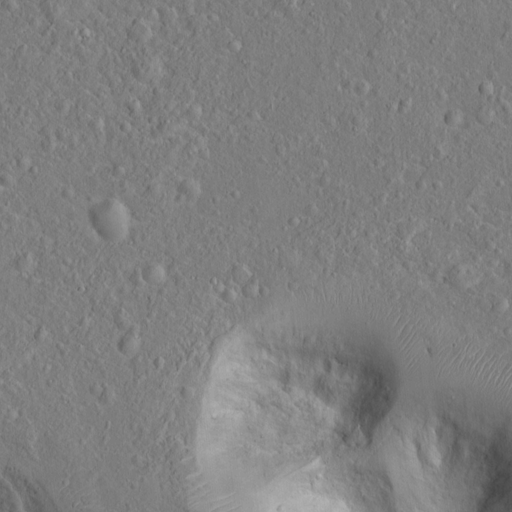
Objects detected: cone, cone